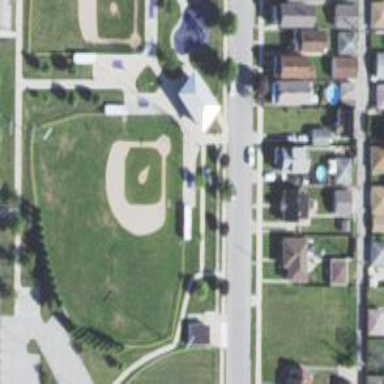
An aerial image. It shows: Baseball pitch for leisure land activities.